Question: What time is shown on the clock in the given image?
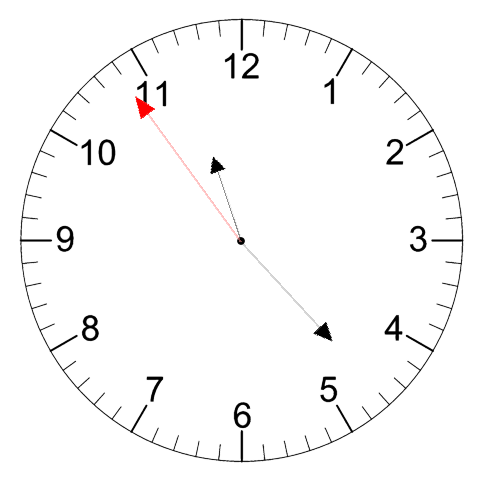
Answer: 11:22:54